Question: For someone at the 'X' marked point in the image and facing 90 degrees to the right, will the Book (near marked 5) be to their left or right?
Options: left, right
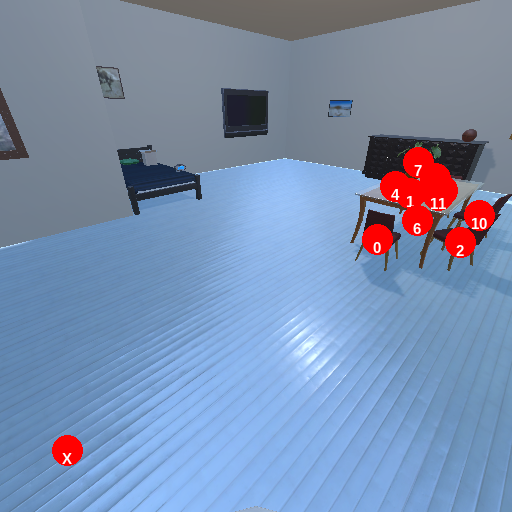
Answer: left